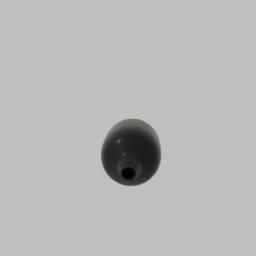
Label: decoration